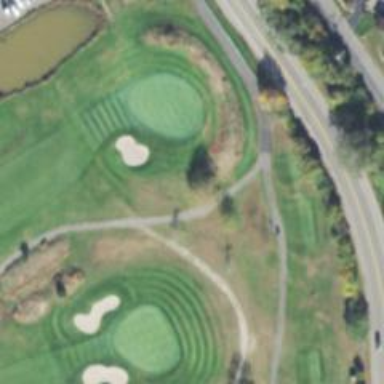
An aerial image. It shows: Path used for both walking and golf.